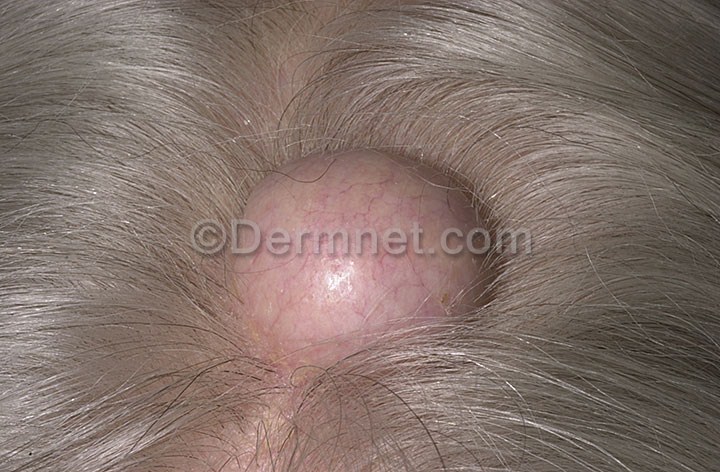
Disease: Seborrheic Keratoses and other Benign Tumors